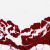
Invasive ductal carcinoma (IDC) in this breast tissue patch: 0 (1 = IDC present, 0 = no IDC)